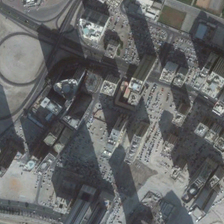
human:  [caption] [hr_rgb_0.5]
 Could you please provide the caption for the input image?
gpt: many buildings with parking lots are in a commercial area .

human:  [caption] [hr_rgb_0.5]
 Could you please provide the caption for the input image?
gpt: many buildings with parking lots are in a commercial area .

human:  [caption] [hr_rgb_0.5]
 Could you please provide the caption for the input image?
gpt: many buildings with parking lots are in a commercial area .

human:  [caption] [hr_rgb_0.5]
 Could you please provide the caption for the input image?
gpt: many buildings with parking lots are in a commercial area .

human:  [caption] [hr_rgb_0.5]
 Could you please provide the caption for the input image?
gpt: many buildings with parking lots are in a commercial area .